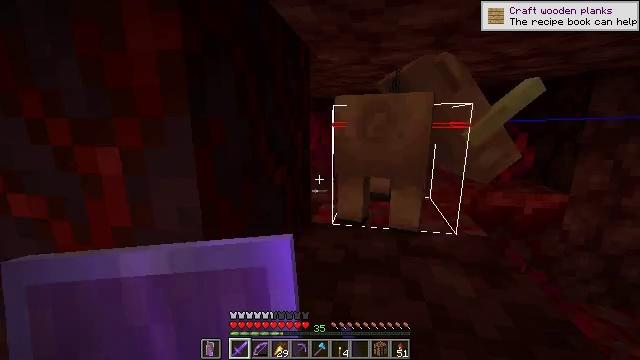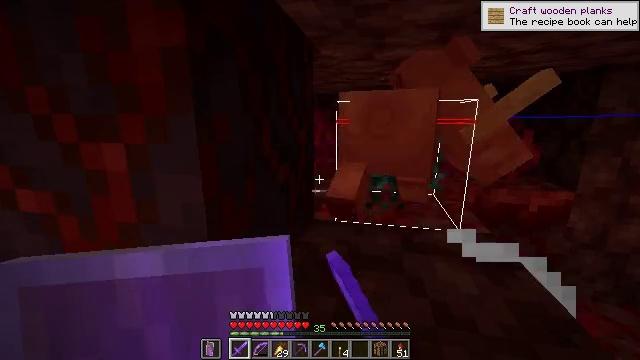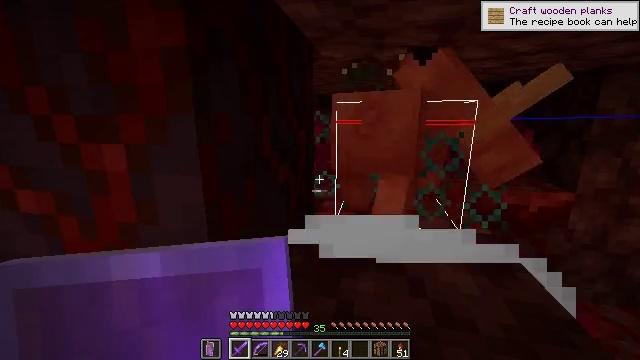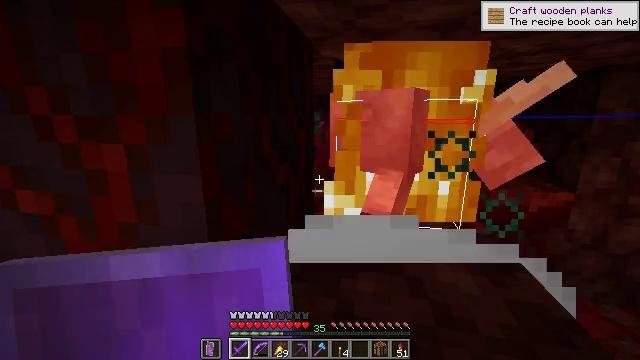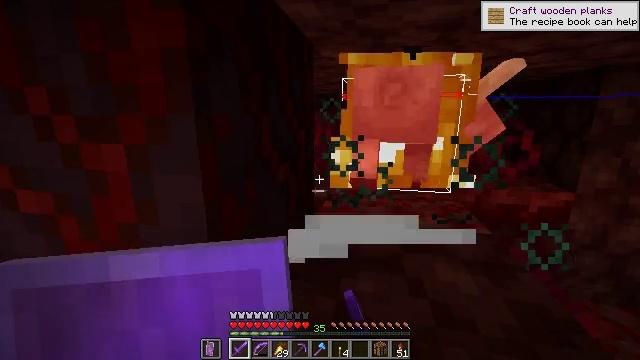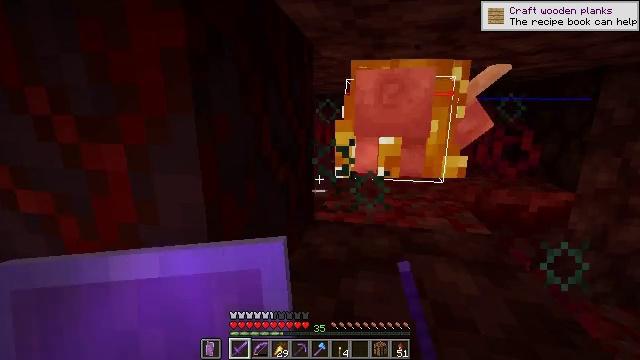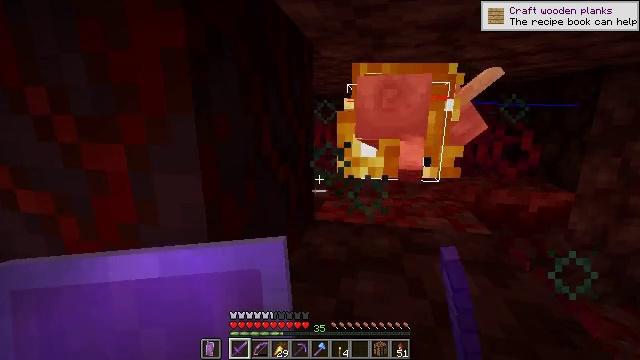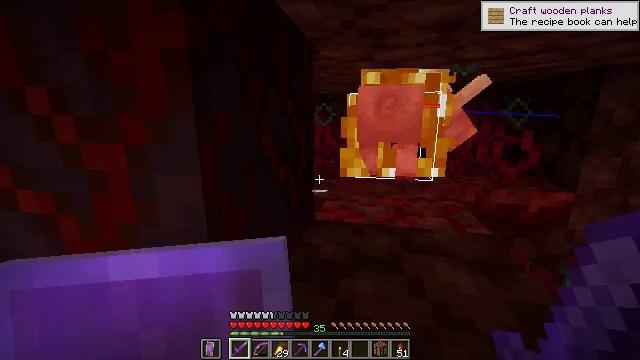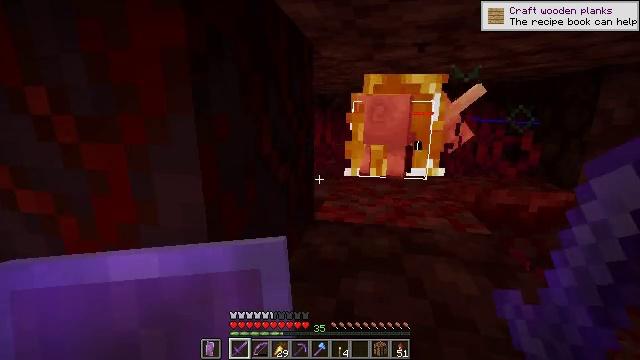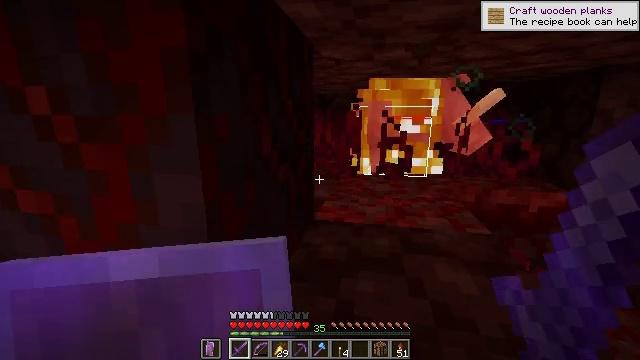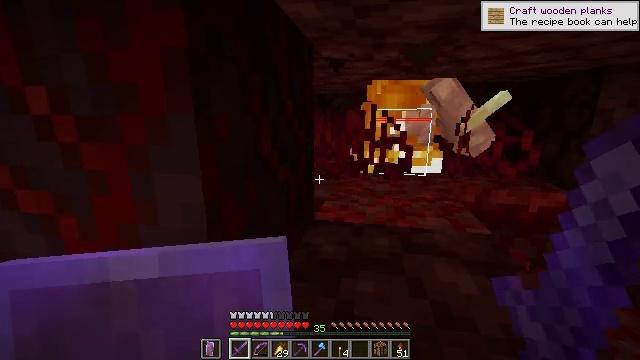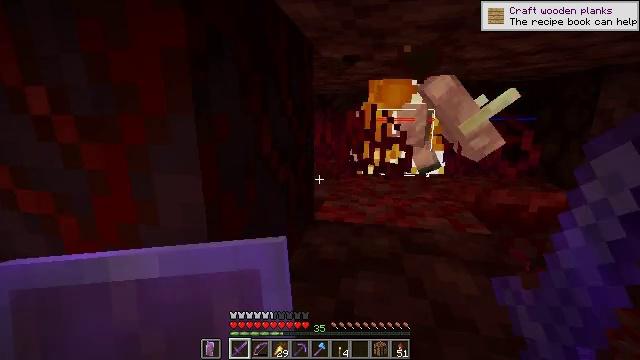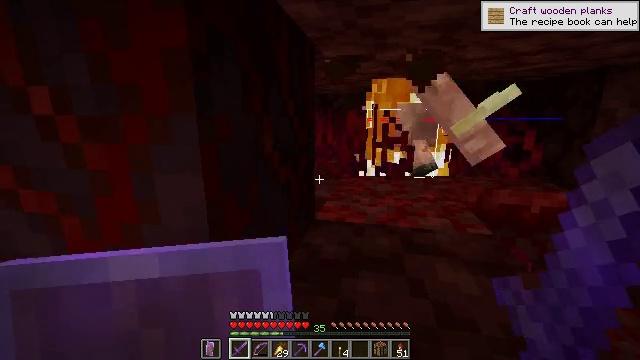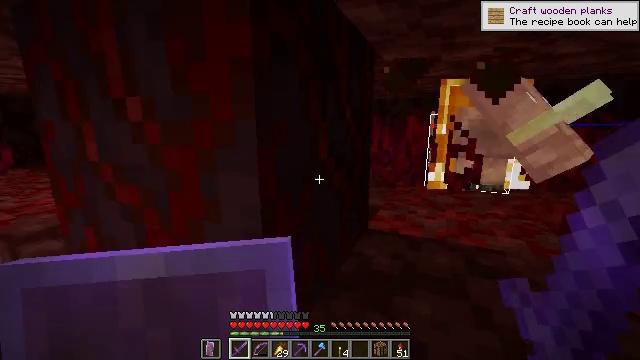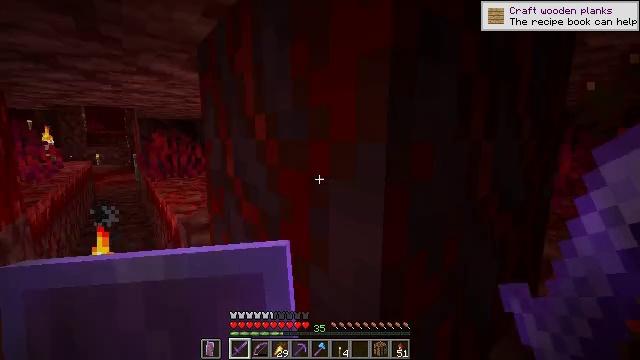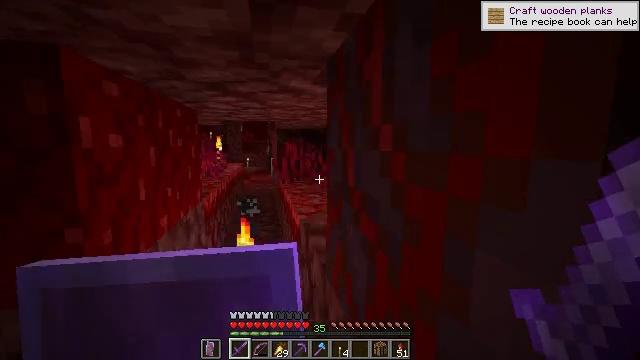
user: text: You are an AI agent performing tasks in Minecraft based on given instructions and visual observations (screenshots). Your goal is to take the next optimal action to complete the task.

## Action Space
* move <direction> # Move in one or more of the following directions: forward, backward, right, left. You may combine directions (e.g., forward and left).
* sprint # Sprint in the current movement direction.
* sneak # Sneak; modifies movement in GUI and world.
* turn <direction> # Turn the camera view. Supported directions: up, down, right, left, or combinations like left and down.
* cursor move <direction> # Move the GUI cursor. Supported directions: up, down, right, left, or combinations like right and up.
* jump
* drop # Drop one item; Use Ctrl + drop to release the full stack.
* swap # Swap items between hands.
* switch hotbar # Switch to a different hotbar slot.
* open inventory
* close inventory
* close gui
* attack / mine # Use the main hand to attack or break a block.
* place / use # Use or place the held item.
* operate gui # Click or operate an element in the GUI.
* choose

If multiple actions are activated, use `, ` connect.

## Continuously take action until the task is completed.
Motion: motion action
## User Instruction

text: Combat the hoglin.
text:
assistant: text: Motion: no_op
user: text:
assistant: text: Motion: no_op
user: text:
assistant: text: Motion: no_op
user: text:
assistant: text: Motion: no_op
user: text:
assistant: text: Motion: no_op
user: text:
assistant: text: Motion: no_op
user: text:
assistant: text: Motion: no_op
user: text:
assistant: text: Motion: no_op
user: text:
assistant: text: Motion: no_op
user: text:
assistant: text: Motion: no_op
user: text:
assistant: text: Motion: no_op
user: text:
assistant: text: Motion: no_op
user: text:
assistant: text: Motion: move forward, turn left and up
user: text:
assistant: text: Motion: move forward, turn left and up
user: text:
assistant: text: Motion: move forward, turn left and up
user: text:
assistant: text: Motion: move forward, turn left
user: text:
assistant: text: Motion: move forward, turn left and up
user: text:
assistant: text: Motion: move forward, turn left
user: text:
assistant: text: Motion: move forward
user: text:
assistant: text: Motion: move forward
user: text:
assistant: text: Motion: move forward, turn right
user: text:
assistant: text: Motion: move forward, turn right
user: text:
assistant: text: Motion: move forward, turn right
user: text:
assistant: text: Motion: move forward, turn right
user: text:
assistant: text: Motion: move forward, turn right
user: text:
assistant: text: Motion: move forward
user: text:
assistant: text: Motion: move forward
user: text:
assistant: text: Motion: move forward
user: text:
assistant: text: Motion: move forward
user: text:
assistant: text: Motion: move forward